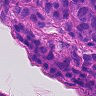
Metastatic tissue present: yes